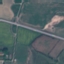
Land use / land cover class: Highway